Question: I have a workbook with different worksheets.
I am having macros for different worksheets.
I have a macro for all worksheets starting with 'SOD',
another macro for worksheets starting with 'DMNE', another macro for worksheets starting with 'SAS'.
I have one macro for Usage tracking.
My requirement is when I click on the worksheet starting with 'SOD', how can I run the macro related to 'SOD'. Similarly in all the sheets.

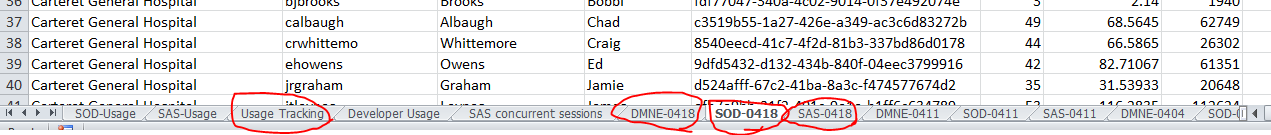
Answer: You may save a sub to your 'ThisWorkbook' module. It will trigger on any worksheet activation event.
The worksheet can be passed on as an argument to the sub called.
'''
Private Sub Workbook_SheetActivate(ByVal Sh As Object)
Select Case Left(Sh.Name, IIf(InStr(Sh.Name, "-") > 0, InStr(Sh.Name, "-") - 1, Len(Sh.Name)))
Case "SOD"
Call SOD(Sh)
Case "SAS"
Call SAS(Sh)
Case "DMNE"
Call DMNE(Sh)
Case "Usage Tracking"
Call UsageTracking
Case Else
MsgBox "sheet procedure not defined"
End Select
End Sub
'''